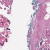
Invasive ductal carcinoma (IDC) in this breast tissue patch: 0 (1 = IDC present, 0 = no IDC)